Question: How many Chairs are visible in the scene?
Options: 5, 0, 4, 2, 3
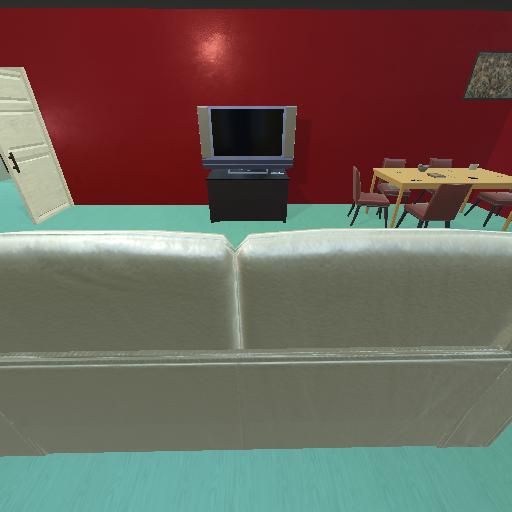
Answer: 5